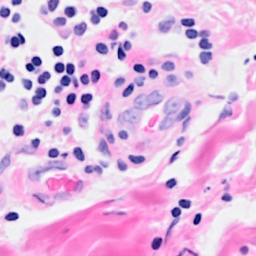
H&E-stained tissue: Breast